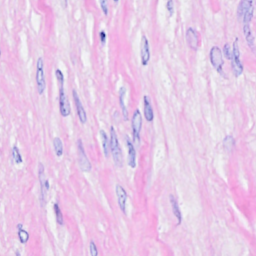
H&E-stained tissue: Breast